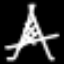
Label: The Eiffel Tower